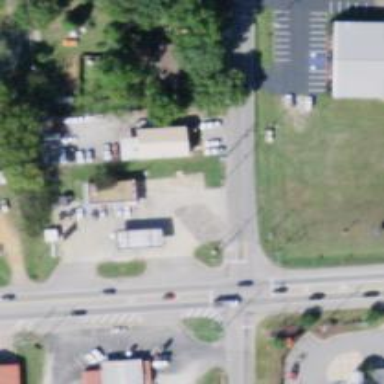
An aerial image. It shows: Post office.